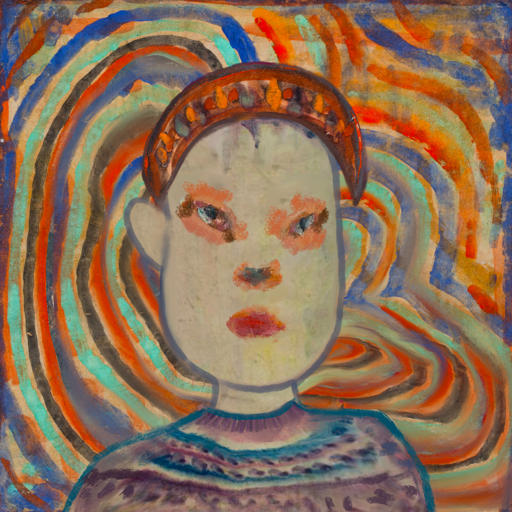
Background: Sisters, Head And Neck Front: Hill_Girl, Face Front: Boggyland, Bust: HillGirl, Hair Front: Blank, Head Accessory: Hypocrite, Second Necklace: Blank, Necklace: Blank, Baby: Blank